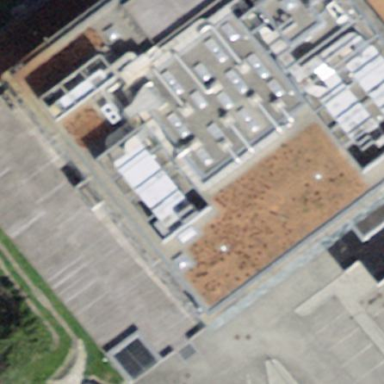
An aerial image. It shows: Building.